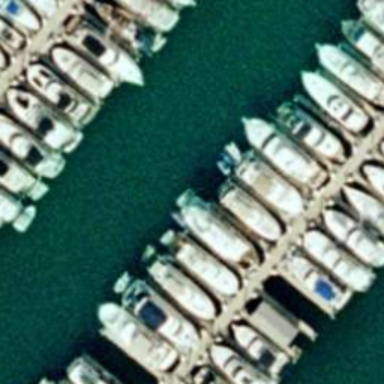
Lots of boats docked at the harbor and the water is blue .